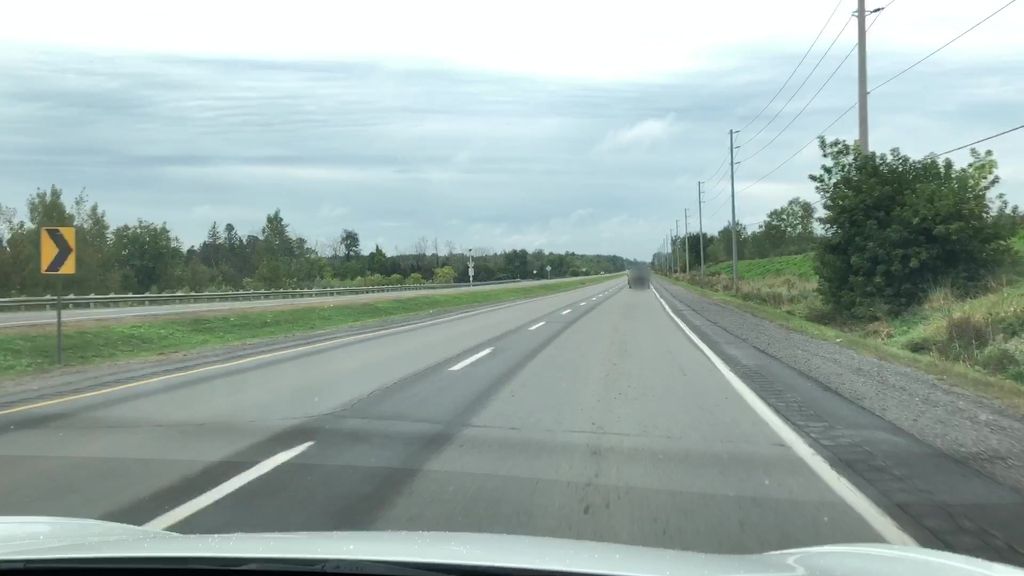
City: ottawa-gatineau